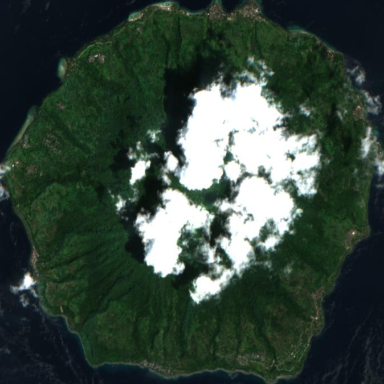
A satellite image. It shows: Island with natural coastline.